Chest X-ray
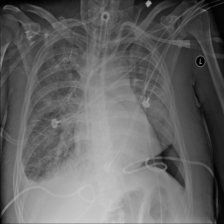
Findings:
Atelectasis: negative
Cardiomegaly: negative
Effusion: negative
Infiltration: positive
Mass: negative
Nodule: negative
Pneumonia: negative
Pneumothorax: positive
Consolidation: negative
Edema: negative
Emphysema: negative
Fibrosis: negative
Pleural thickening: negative
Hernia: negative